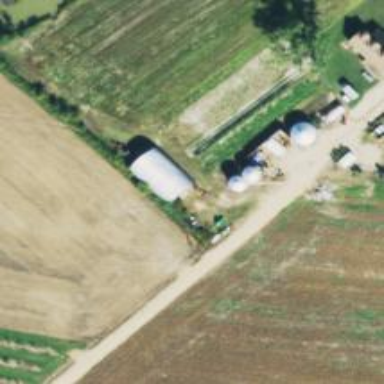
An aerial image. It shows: Silo.